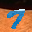
Label: 7